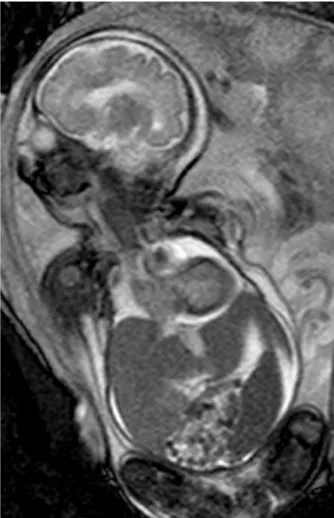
Images of case 2. Fetal magnetic resonance imaging shows massive ascites, hepatomegaly, and compressed lungs (A).
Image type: radiology (mri)